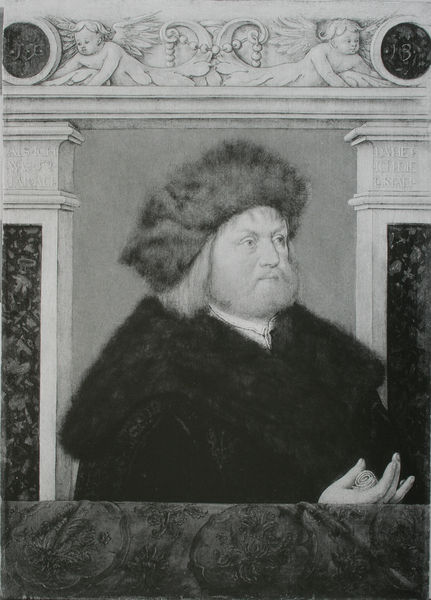
Titel: Bildnis eines Herren mit Pelzmütze
Künstler: Hans d.Ä. Holbein
Standort: Basel
Institution: Öffentliche Kunstsammlung
Schlagwörter: hand, mann, pfeiler, säule, säulen, ornament, teppich, alt, bart, mütze, architektur, gesicht, pelz, hände, portrait, porträt, mantel, reich, renaissance, engel, putte, fell, relief, papier, grafik, graphik, büste, ornamente, glatt, dreiviertelansicht, oberkörper, balustrade, schwarzweiss, herrscher, pelzkragen, halbprofil, reichtum, schriftrolle, fellmütze, pelzmütze, russe, dürer, putten, ornamentik, bär, putti, cherub, russisch, medaillons, handhaltung, faith, fellmantel, fing, älterer, pillars, glattes haar